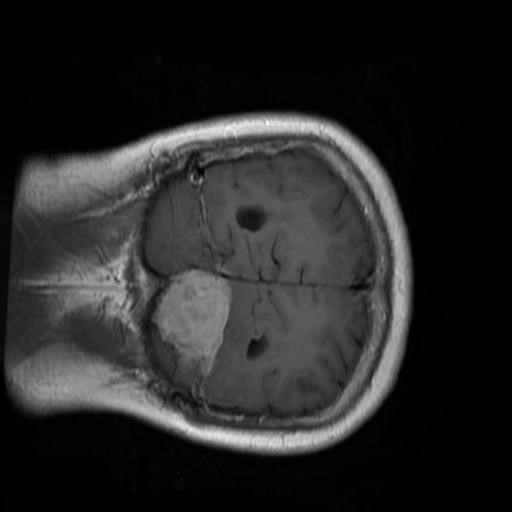
Label: brain_menin